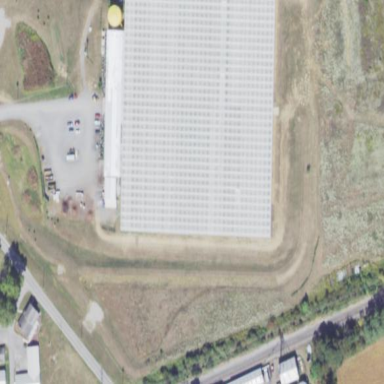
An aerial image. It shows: Greenhouse.